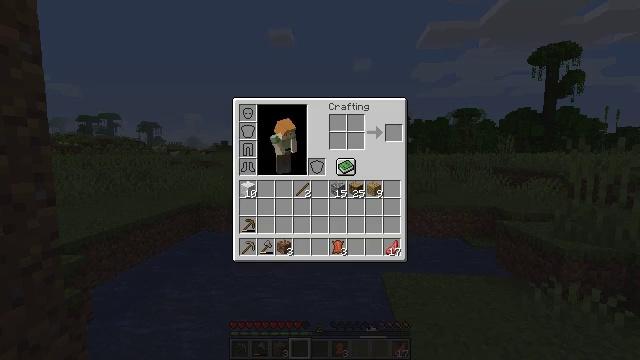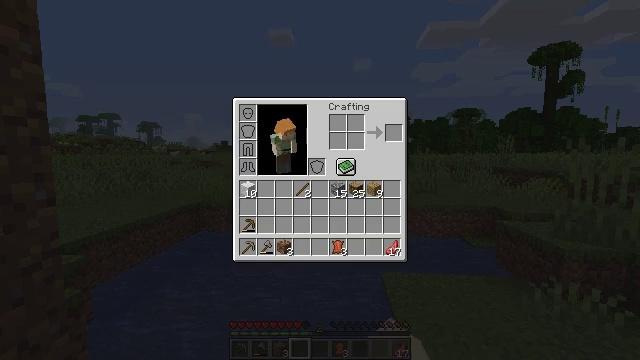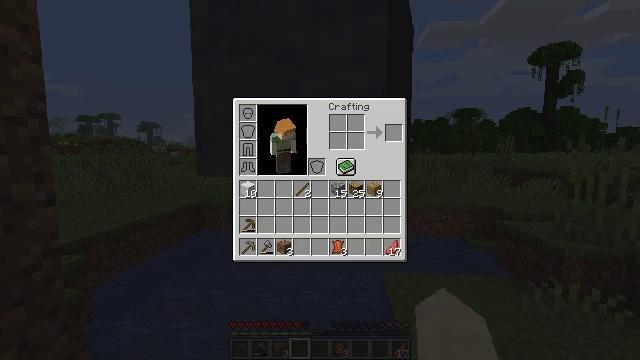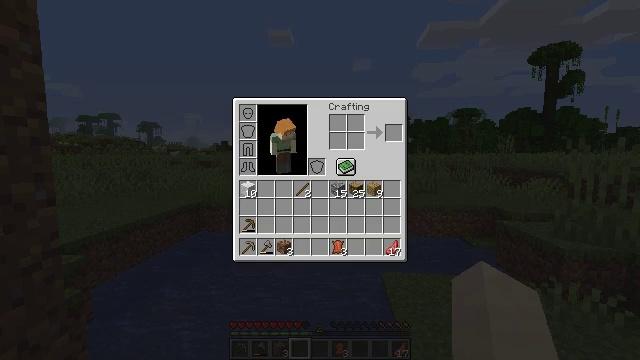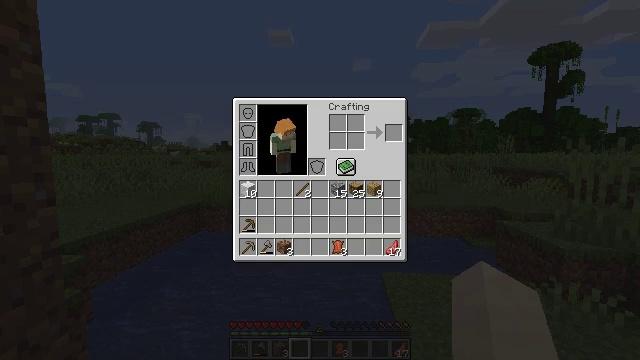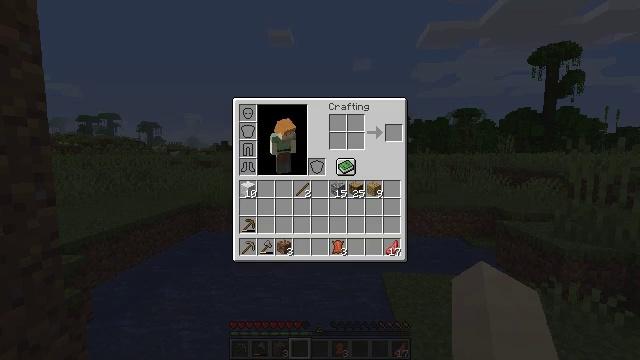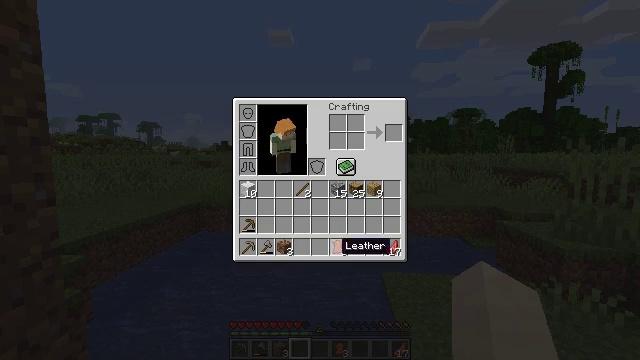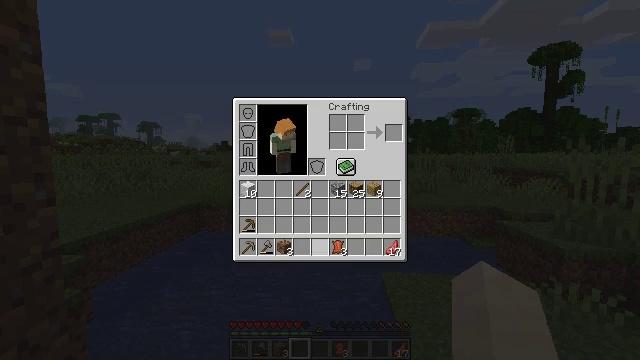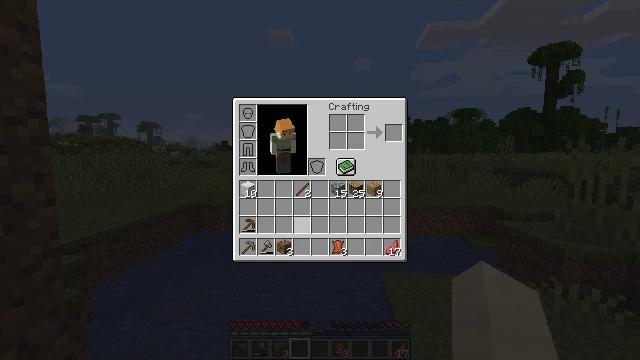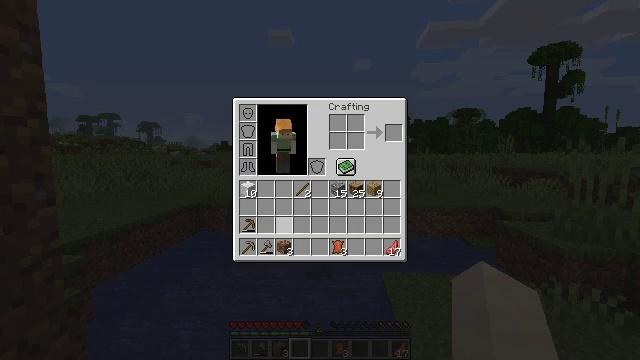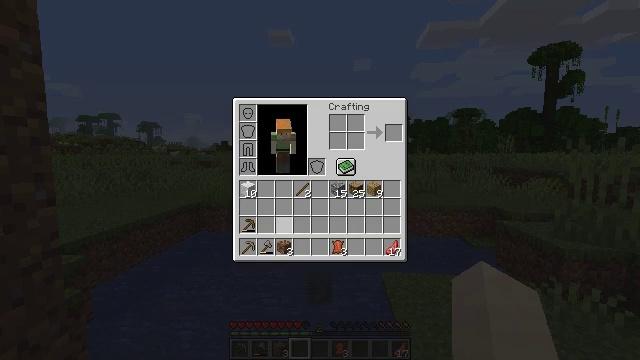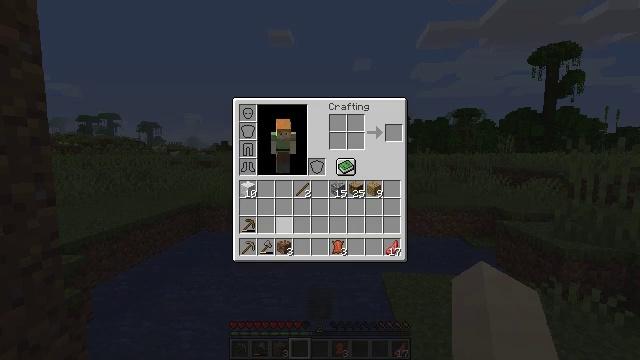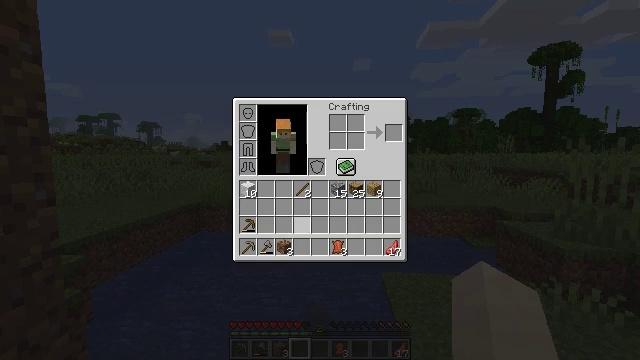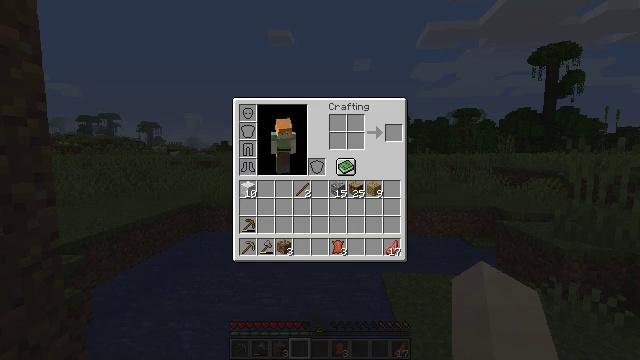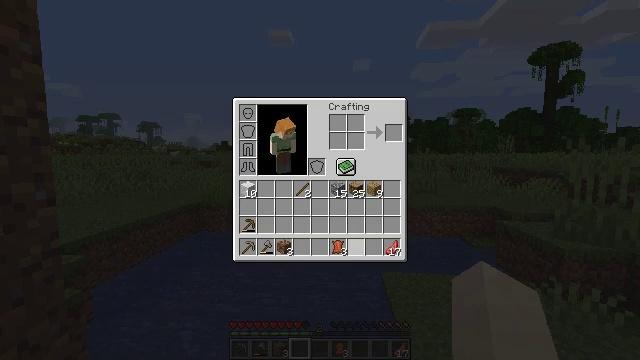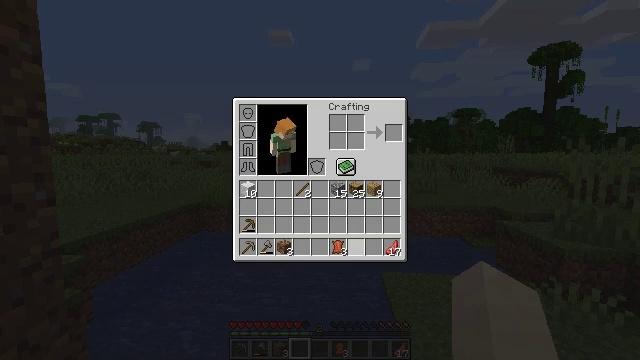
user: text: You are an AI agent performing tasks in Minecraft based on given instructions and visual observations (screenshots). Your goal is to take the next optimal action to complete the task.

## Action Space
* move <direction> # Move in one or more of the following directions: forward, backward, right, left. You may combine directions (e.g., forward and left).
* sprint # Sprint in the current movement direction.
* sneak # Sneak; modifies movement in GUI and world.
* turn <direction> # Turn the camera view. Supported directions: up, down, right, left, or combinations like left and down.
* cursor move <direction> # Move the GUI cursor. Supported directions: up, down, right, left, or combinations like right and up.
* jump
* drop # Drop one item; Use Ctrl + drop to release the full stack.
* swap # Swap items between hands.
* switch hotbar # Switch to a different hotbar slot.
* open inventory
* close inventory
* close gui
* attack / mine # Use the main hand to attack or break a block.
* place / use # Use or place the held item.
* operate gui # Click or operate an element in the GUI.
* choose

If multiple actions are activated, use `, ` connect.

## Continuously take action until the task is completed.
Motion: motion action
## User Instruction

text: Get cooked beef by using the furnace.
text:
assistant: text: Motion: open gui
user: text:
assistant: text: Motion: no_op
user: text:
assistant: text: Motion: no_op
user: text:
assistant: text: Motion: no_op
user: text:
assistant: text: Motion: operate gui
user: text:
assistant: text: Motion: operate gui
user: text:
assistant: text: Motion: cursor move left and up
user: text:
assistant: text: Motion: cursor move left and up
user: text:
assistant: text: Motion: cursor move left
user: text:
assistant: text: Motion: no_op
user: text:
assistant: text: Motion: no_op
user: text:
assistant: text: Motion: cursor move right
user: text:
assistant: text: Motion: cursor move right and down
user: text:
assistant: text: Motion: cursor move right and down
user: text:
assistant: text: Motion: no_op
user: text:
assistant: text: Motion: no_op
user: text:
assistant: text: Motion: no_op
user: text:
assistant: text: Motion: no_op
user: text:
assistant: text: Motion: no_op
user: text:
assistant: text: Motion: no_op
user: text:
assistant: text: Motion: no_op
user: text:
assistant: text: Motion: no_op
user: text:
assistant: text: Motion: operate gui
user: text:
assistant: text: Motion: operate gui
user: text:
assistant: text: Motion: no_op
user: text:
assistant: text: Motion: no_op
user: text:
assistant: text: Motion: no_op
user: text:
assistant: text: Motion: no_op
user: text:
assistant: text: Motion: no_op
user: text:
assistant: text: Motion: no_op